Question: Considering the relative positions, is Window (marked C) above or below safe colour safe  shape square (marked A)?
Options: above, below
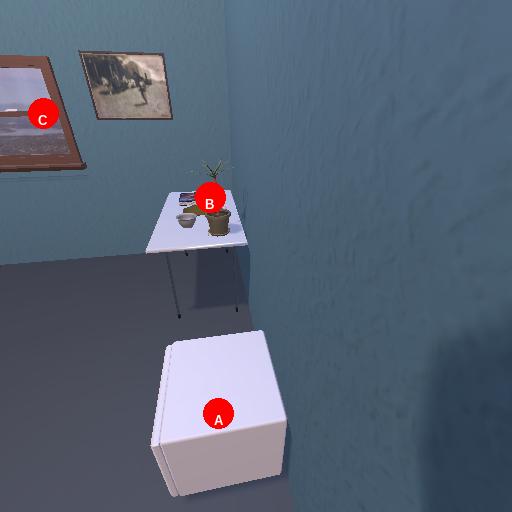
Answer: above